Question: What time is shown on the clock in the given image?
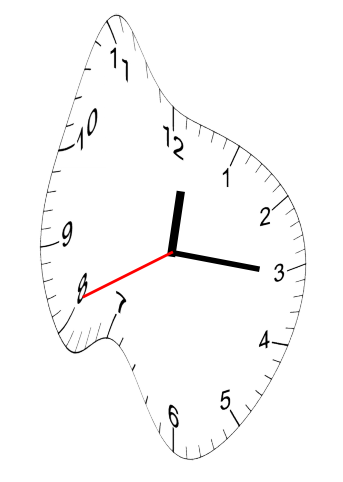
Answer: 12:15:41